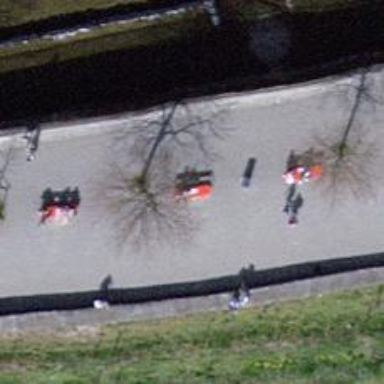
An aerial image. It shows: Red bench.